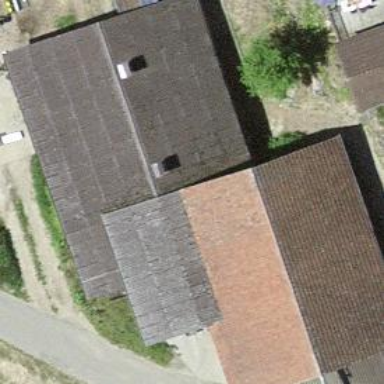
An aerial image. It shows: Rural barn.